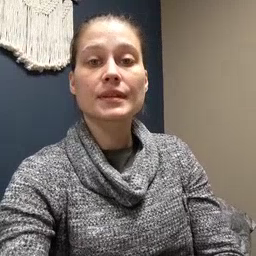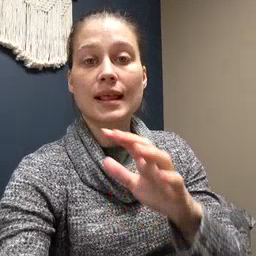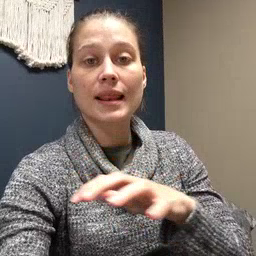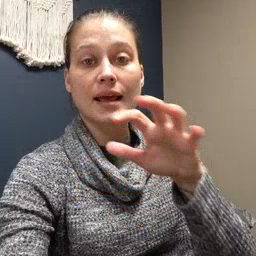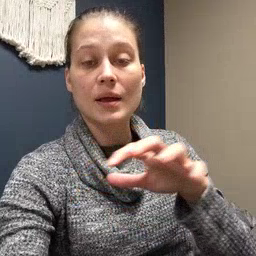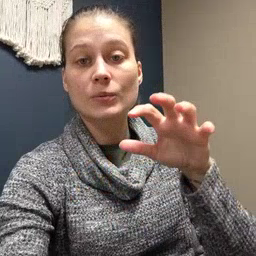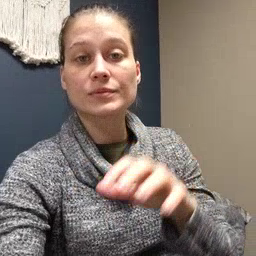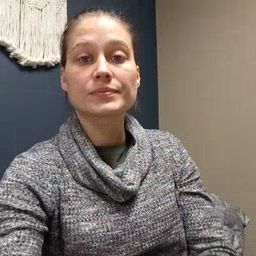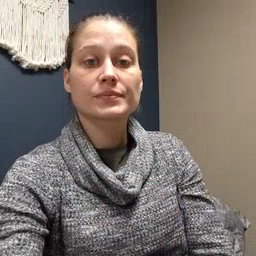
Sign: cloud